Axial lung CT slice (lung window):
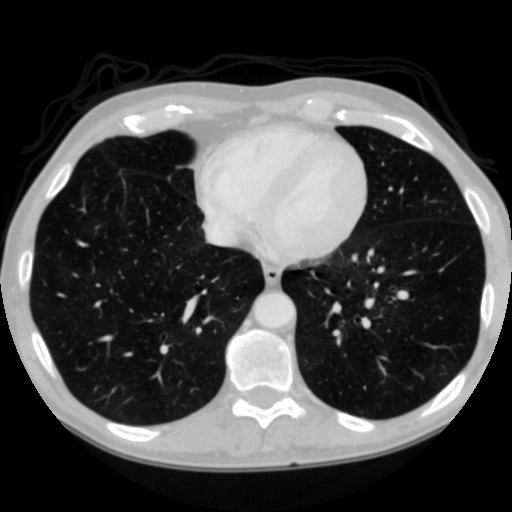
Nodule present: no